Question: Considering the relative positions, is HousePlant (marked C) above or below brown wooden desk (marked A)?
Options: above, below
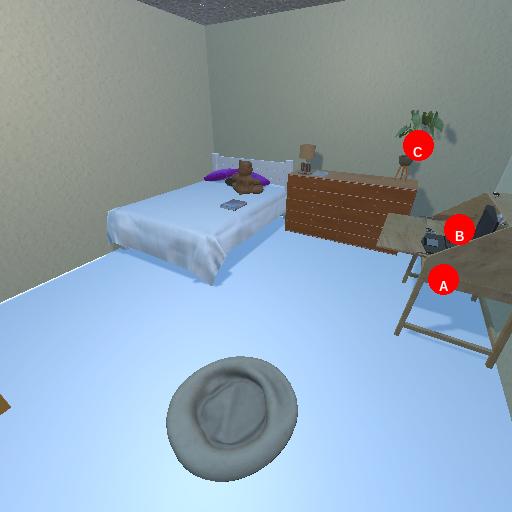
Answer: above